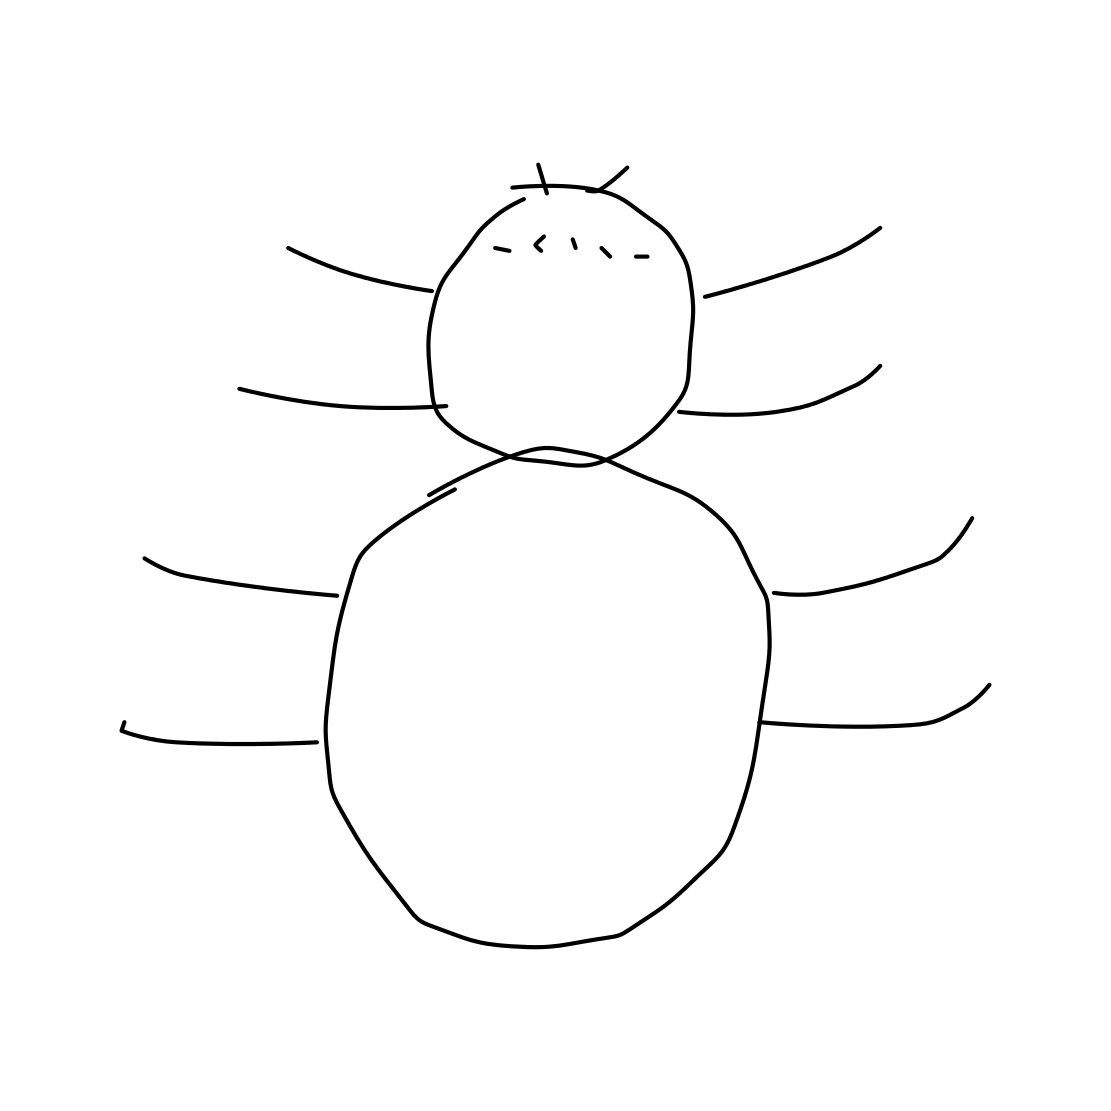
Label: spider